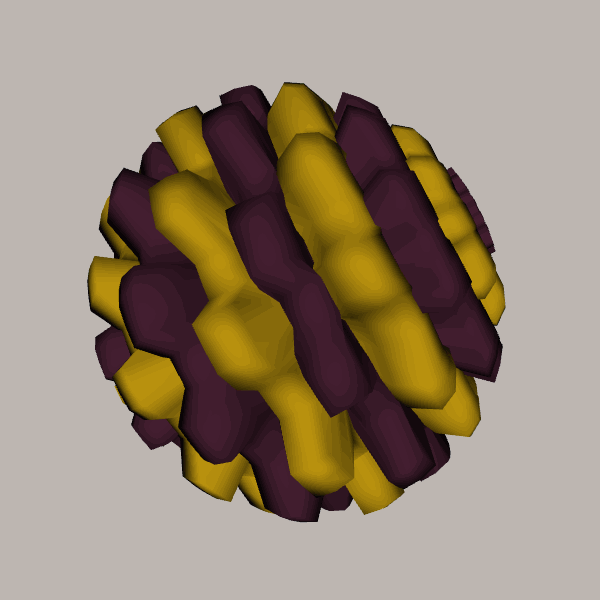
Background: light